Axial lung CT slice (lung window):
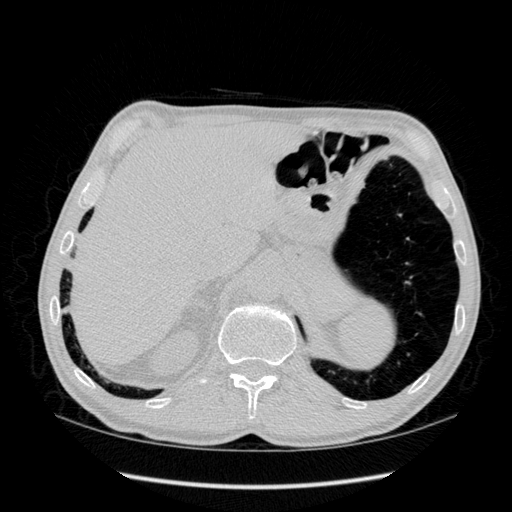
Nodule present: no